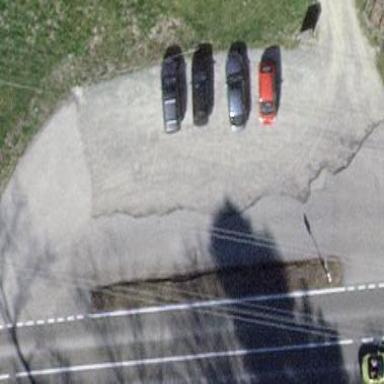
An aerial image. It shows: Parking area with surface.